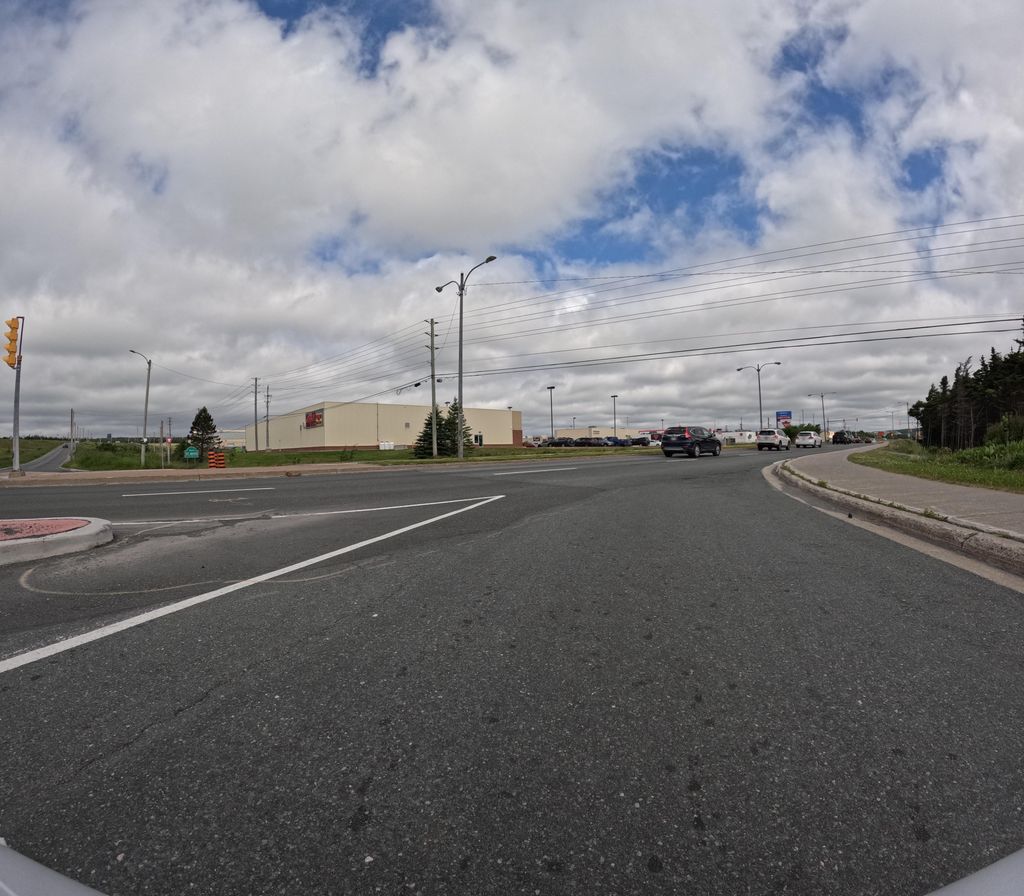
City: st_johns